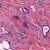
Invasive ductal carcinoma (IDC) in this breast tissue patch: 0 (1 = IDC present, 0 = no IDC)